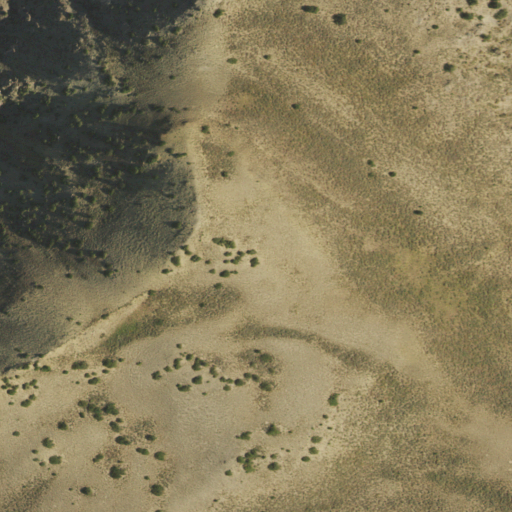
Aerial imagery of mountain in Nevada named Cain Mountain containing shrub and evergreen forest